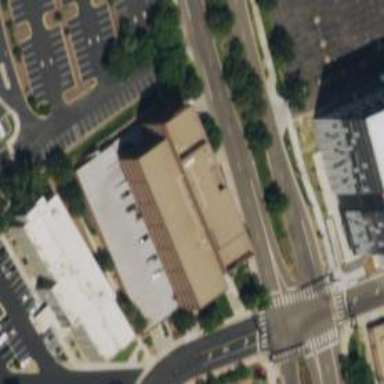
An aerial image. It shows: Office building.